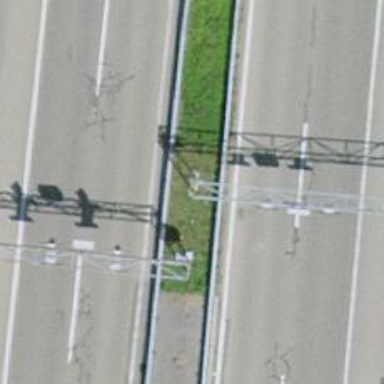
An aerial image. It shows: Gantry with signals.